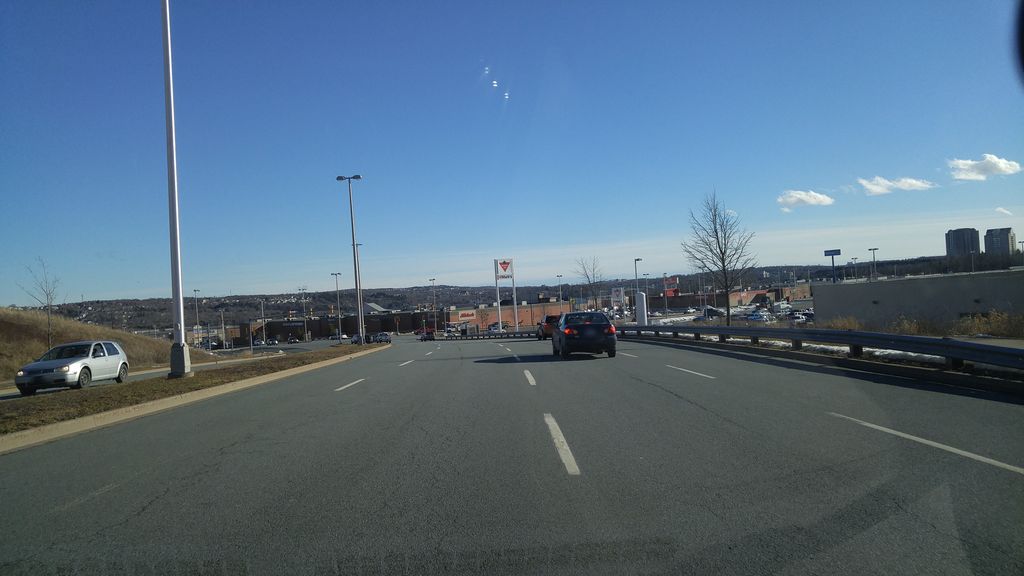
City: halifax